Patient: sex F, age 59
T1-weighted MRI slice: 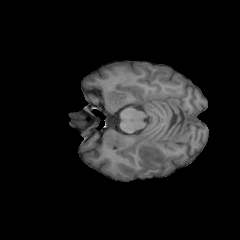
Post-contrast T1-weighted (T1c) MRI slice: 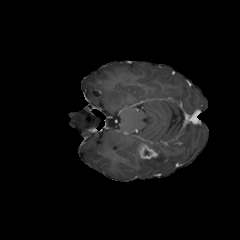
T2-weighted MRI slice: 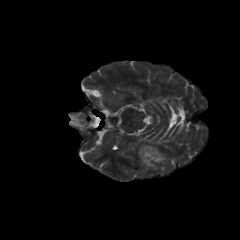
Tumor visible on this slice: yes
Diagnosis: Glioblastoma, IDH-wildtype
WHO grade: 4